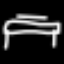
Label: bed